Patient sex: M
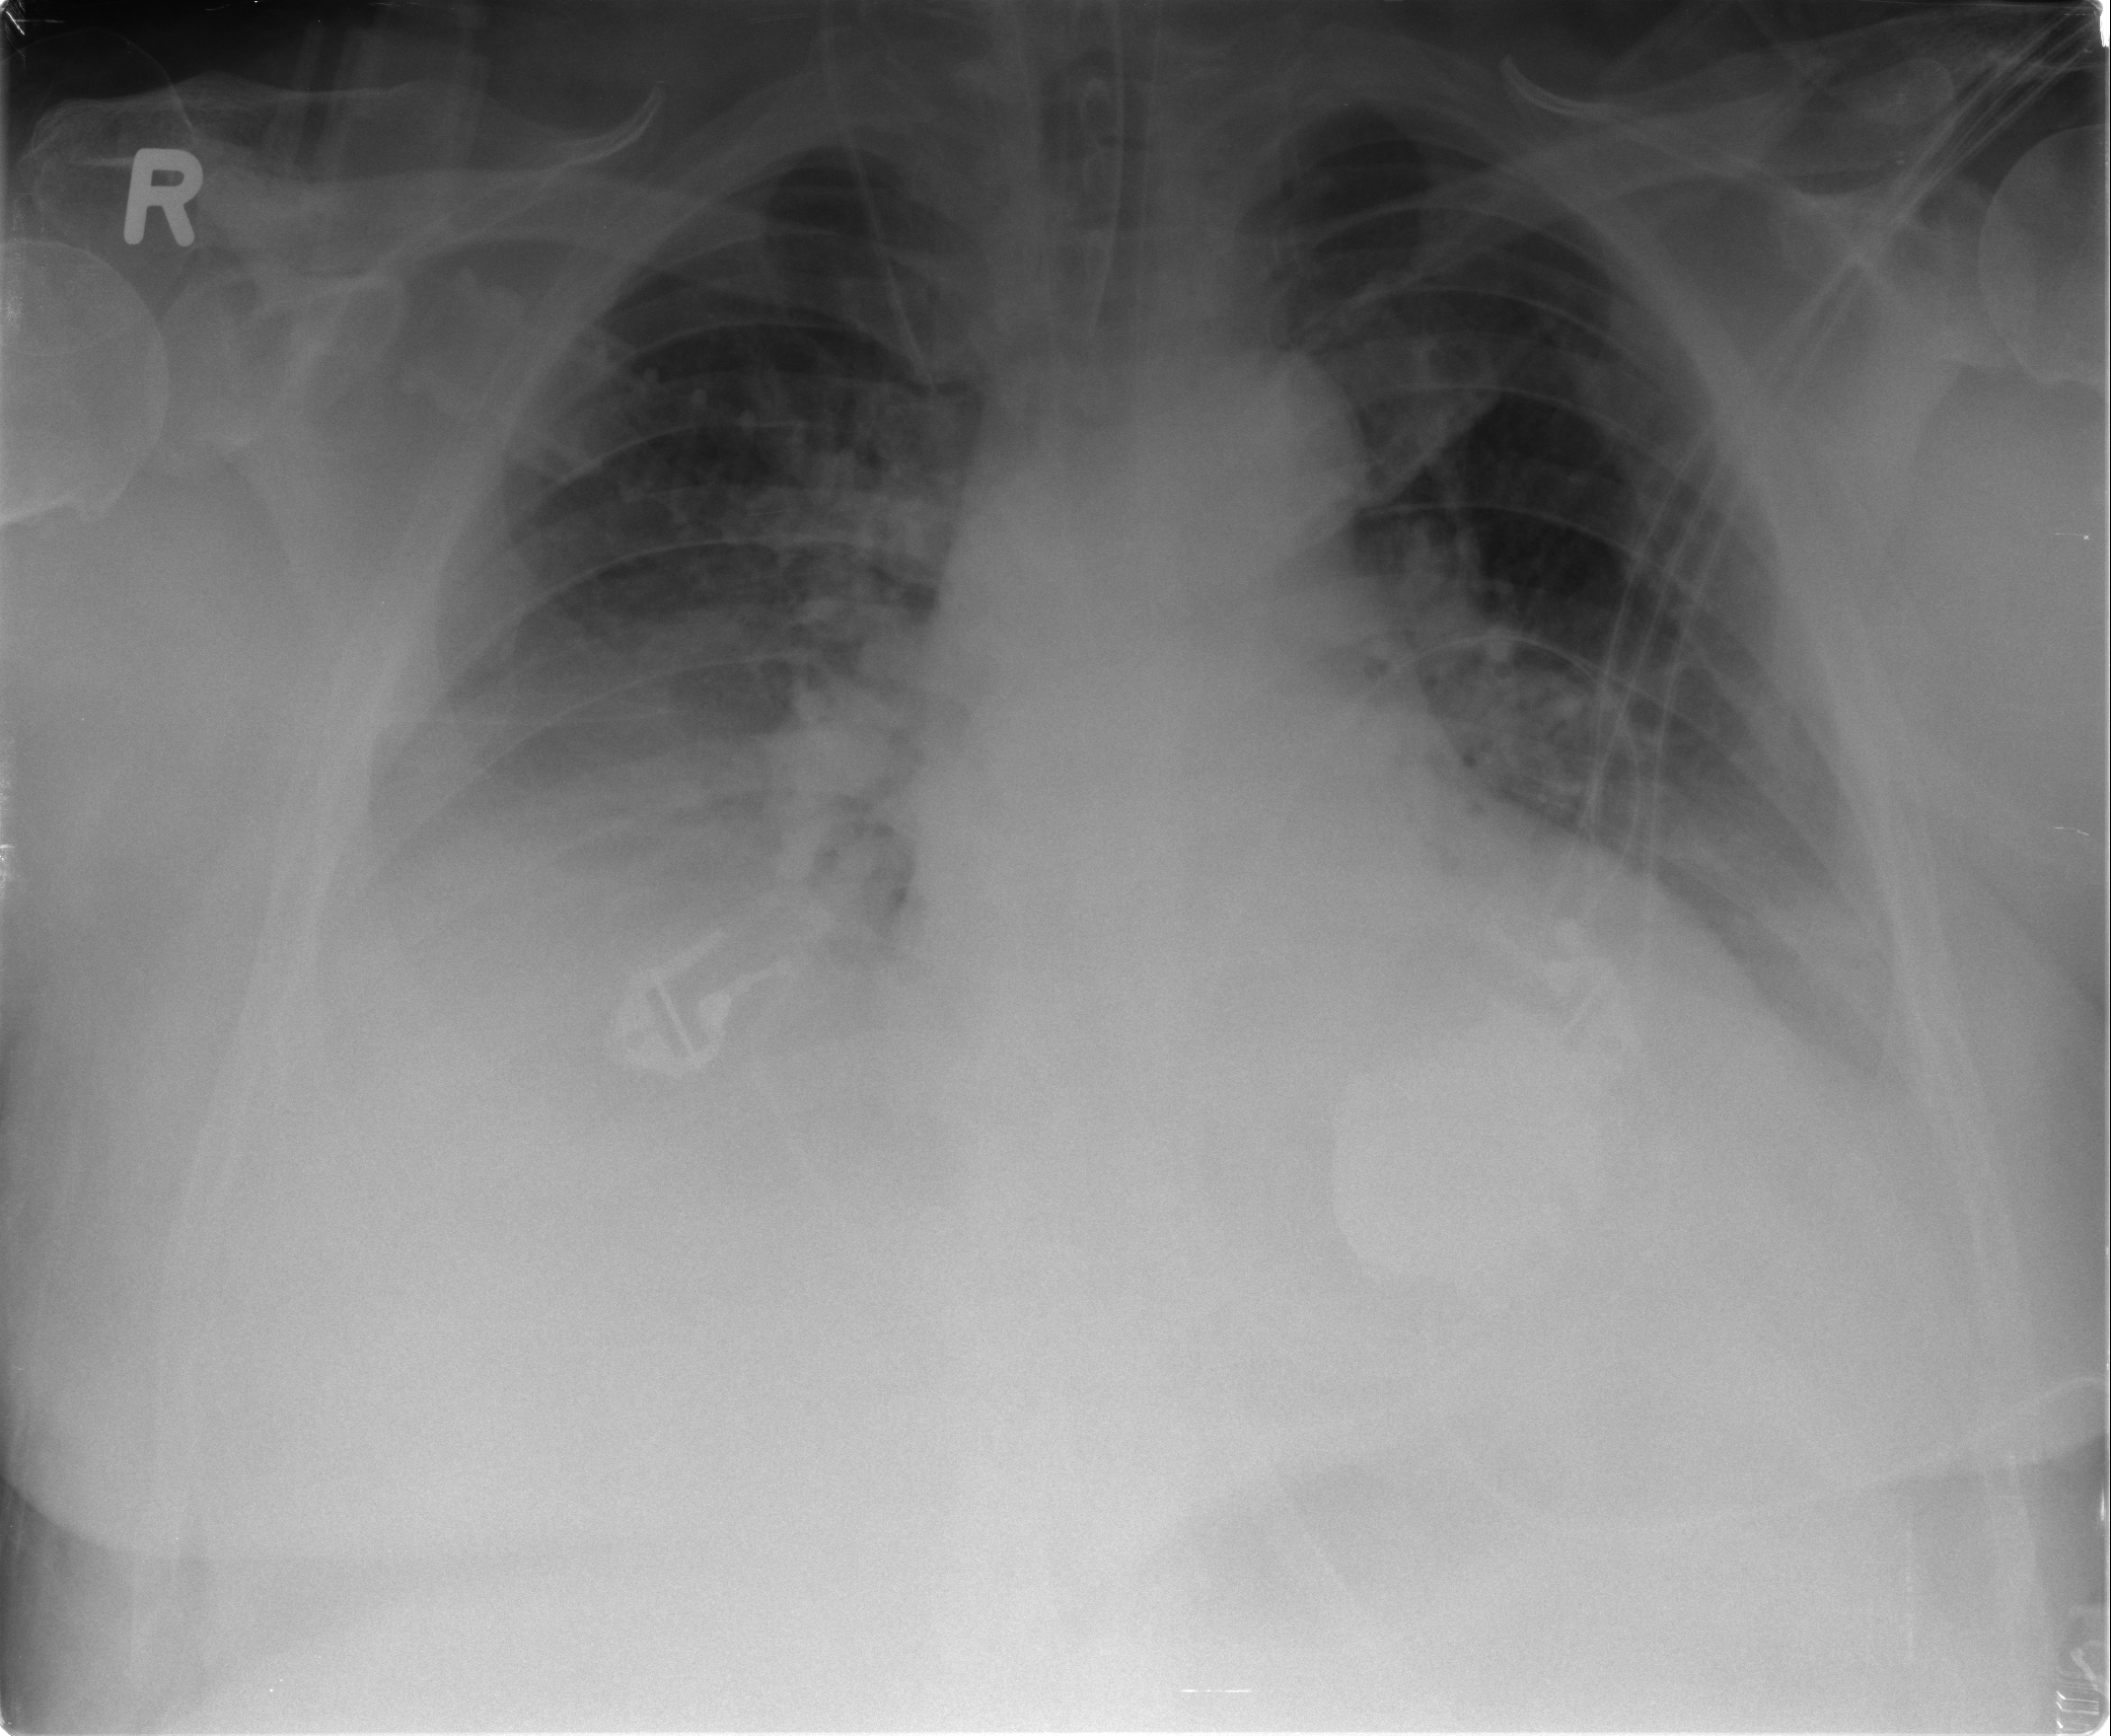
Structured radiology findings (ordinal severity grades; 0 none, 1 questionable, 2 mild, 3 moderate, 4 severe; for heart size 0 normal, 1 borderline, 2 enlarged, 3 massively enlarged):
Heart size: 2
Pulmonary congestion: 2
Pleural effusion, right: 3
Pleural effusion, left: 1
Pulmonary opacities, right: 0
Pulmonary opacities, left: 0
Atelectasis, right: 3
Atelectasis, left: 2